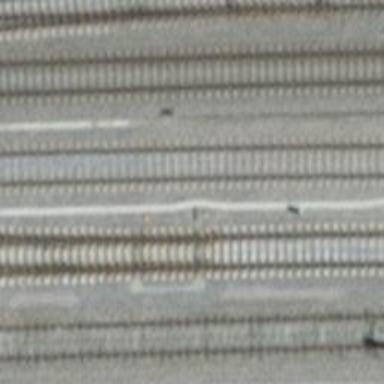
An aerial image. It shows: Railway switch.